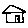
Label: house